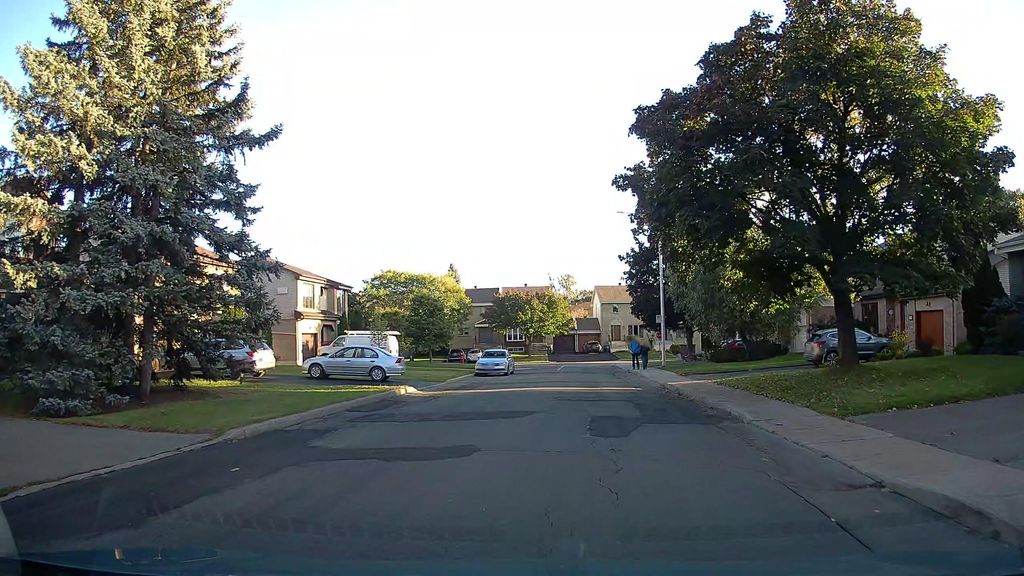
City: montreal